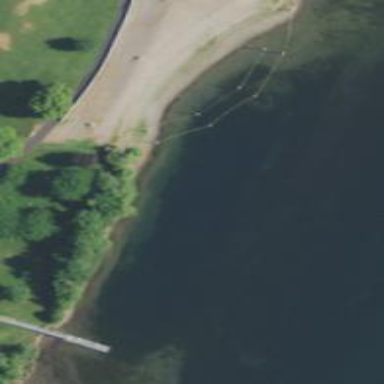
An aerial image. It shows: Swimming area used for leisure and sports activities.